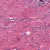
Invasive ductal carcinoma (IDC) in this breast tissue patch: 0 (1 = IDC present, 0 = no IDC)